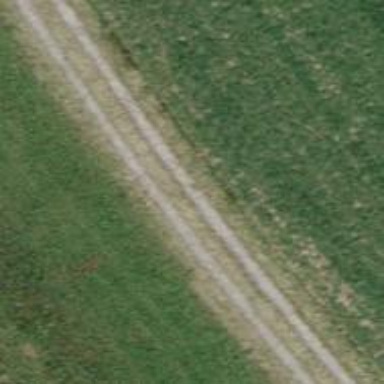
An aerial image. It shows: Compacted grade3 track.